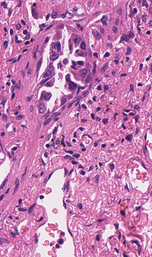
Tumor epithelial tissue: yes
Tumor-associated stroma tissue: yes
Normal tissue: no